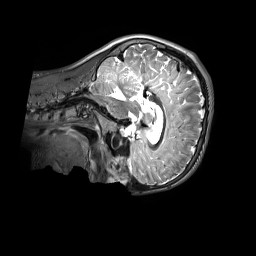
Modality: T2w
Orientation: sagittal
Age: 12
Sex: male
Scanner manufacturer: siemens
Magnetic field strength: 3 T
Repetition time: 3.2 s
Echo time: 0.408 s